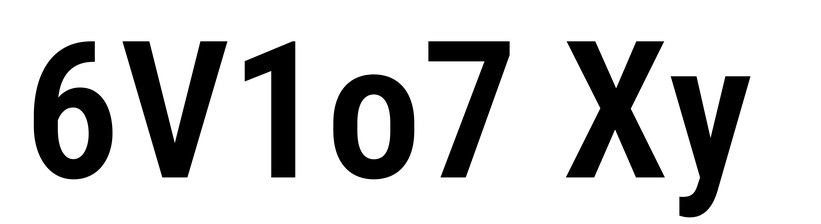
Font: Roboto_Condensed_SemiBold